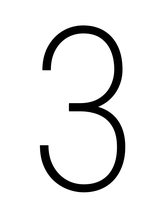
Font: Roboto_Condensed_ExtraLight